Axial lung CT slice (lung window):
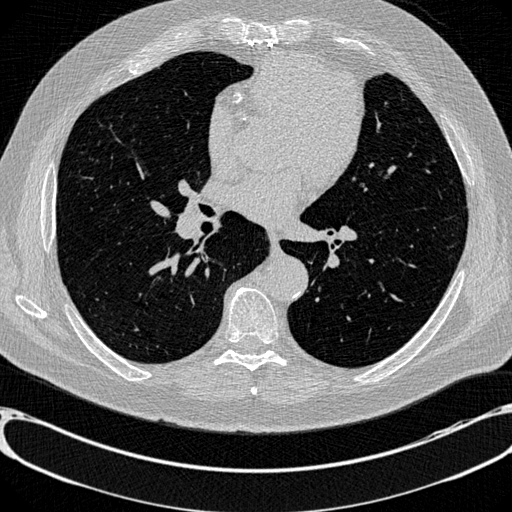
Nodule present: no